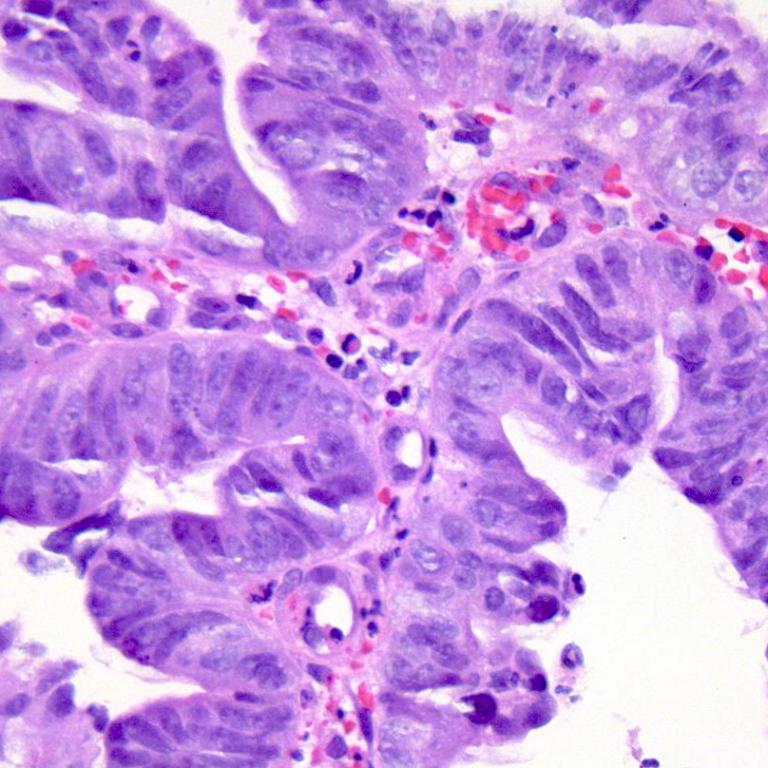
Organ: colon
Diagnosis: adenocarcinomas